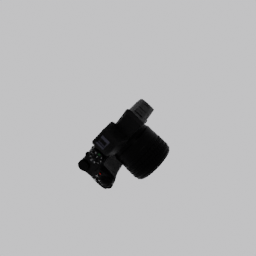
Label: electronics